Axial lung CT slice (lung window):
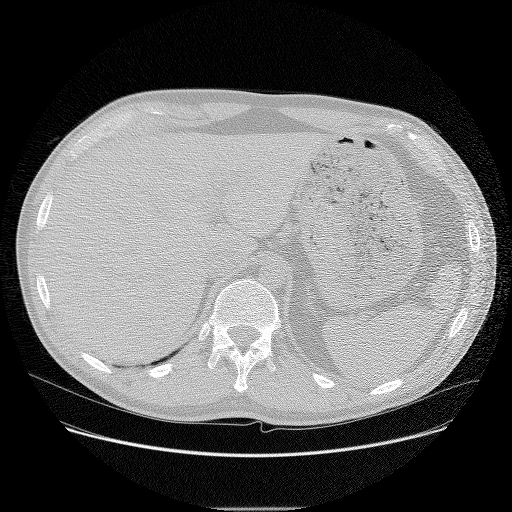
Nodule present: no